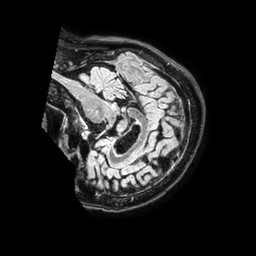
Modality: FLAIR
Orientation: sagittal
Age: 75
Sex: male
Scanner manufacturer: philips
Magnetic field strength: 1.5 T
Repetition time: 4.8 s
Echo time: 0.3071 s